Field crop: maize
Growth stage: 2
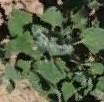
Species: chenopodium